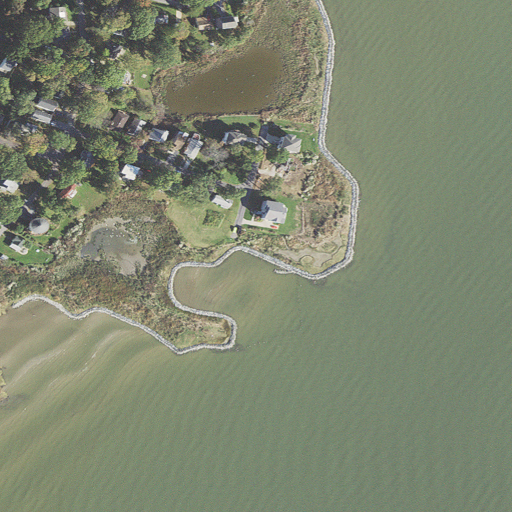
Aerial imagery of cape in Maryland named Franklin Point containing open water, herbaceous wetlands, open development, low intensity development, deciduous forest, medium intensity development, high intensity development, and woody wetlands